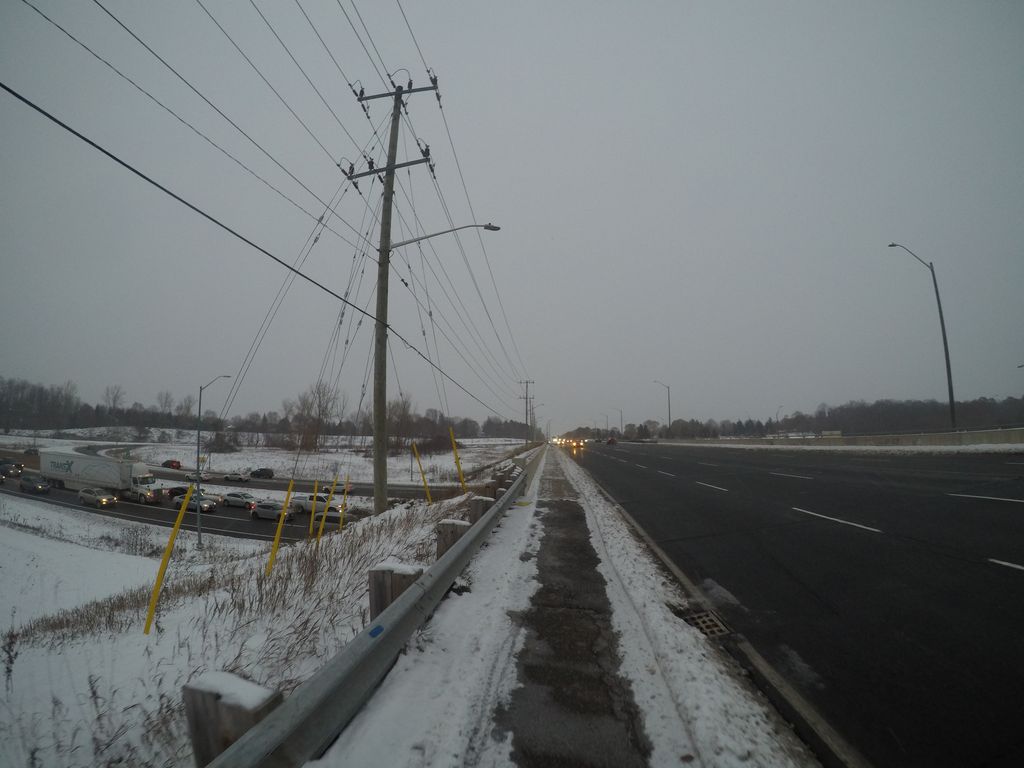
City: kitchener-waterloo